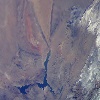
Label: land